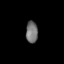
Tissue: lung
Cell type: Endothelial cells
Senescence score: 0.5623
Nuclear area (px): 255
Mean DAPI intensity: 113.941